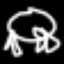
Label: frog